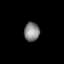
Tissue: lung
Cell type: Epithelial cells
Senescence score: 0.1699
Nuclear area (px): 278
Mean DAPI intensity: 136.36